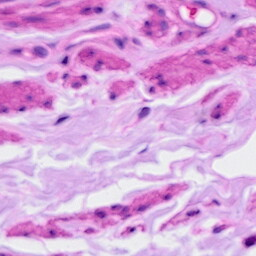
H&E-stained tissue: Ovarian